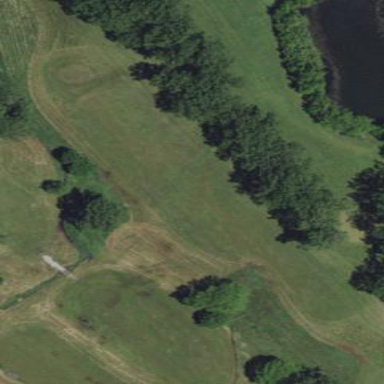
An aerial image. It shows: Well-maintained grassy area known as fairway on golf course.